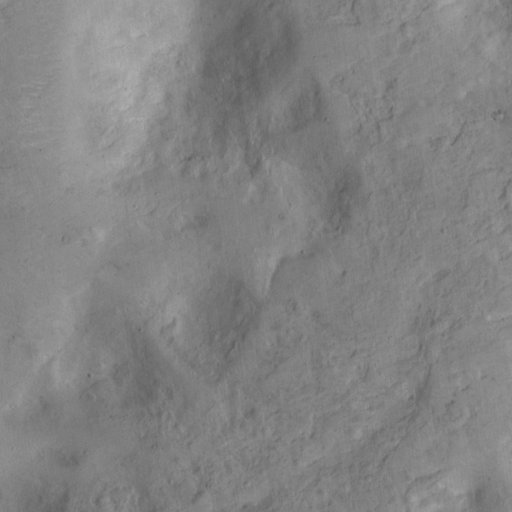
Objects detected: cone, cone, cone, cone, cone